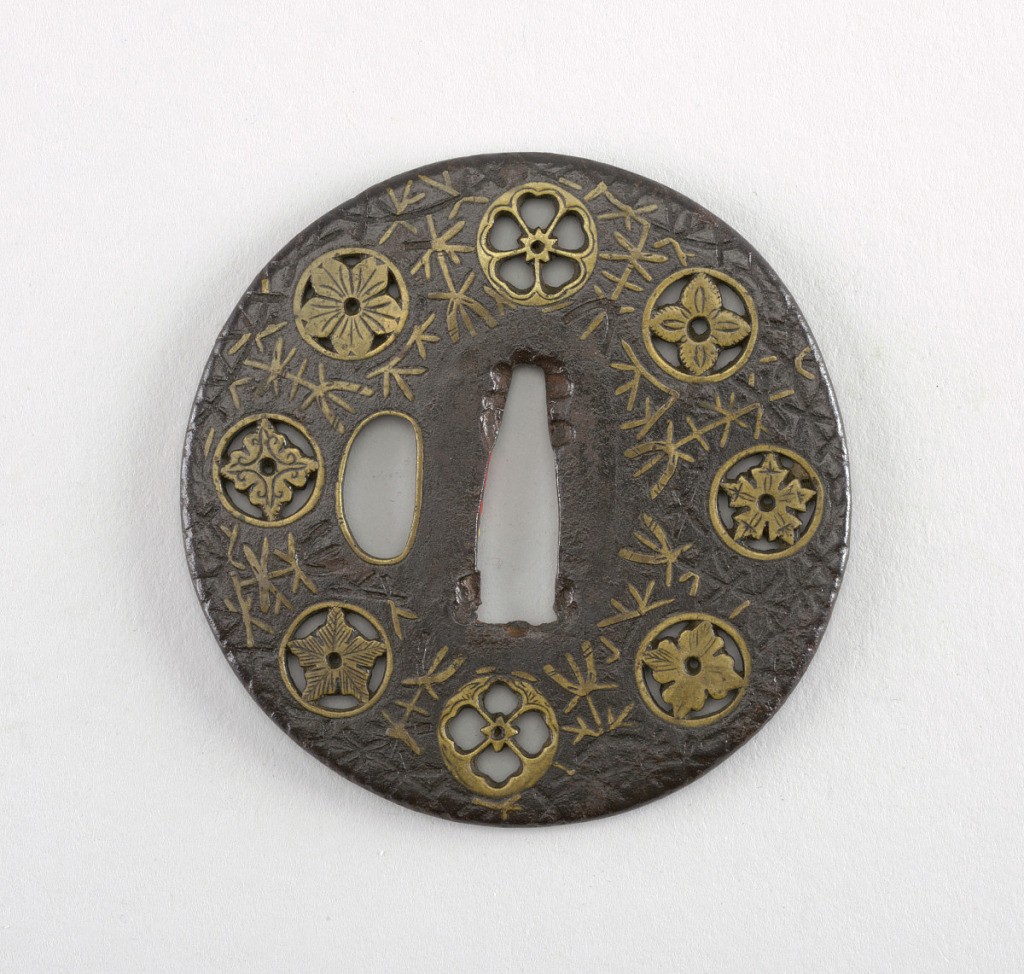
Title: Tsuba
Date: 1596–1615
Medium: Pierced iron, engraved brass inlay
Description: The iron tsuba is round in shape, with sukashi (openwork), and has hon zogan (true inlay) decoration of shinchu hira (flat brass) showing mon-jirushi ni mogosa (various crests with waterweed). This Bizen Yoshiro style of inlay does not stand above the surface of the iron, and was a specialty of the Fushimi Yoshiro, Takahashi school.

At the center is the nakago-ana, an opening through which the sword passes. At left is sashi ura, the side which faces the blade. Its opening takes the hangetsu-kei (half moon) shape  and has shinchu fukurin (brass rim) covers. Surrounding these openings, is the seppadai, a flat oval area that is migaki (burnished). The rim of the tsuba is round, or maru-mimi.